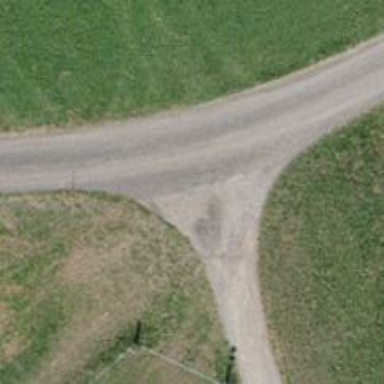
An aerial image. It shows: Unclassified road with asphalt surface and grade1 track type.